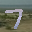
Label: 7